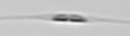
Label: Cylindrotheca